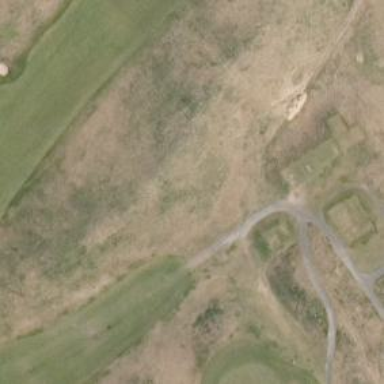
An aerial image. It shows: Path for both roads and golfers.